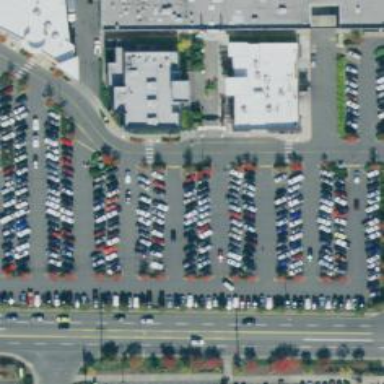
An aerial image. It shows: Parking space is available.